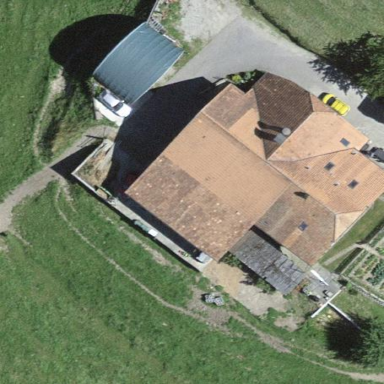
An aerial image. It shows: Farm building.